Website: apple
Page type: billing-address
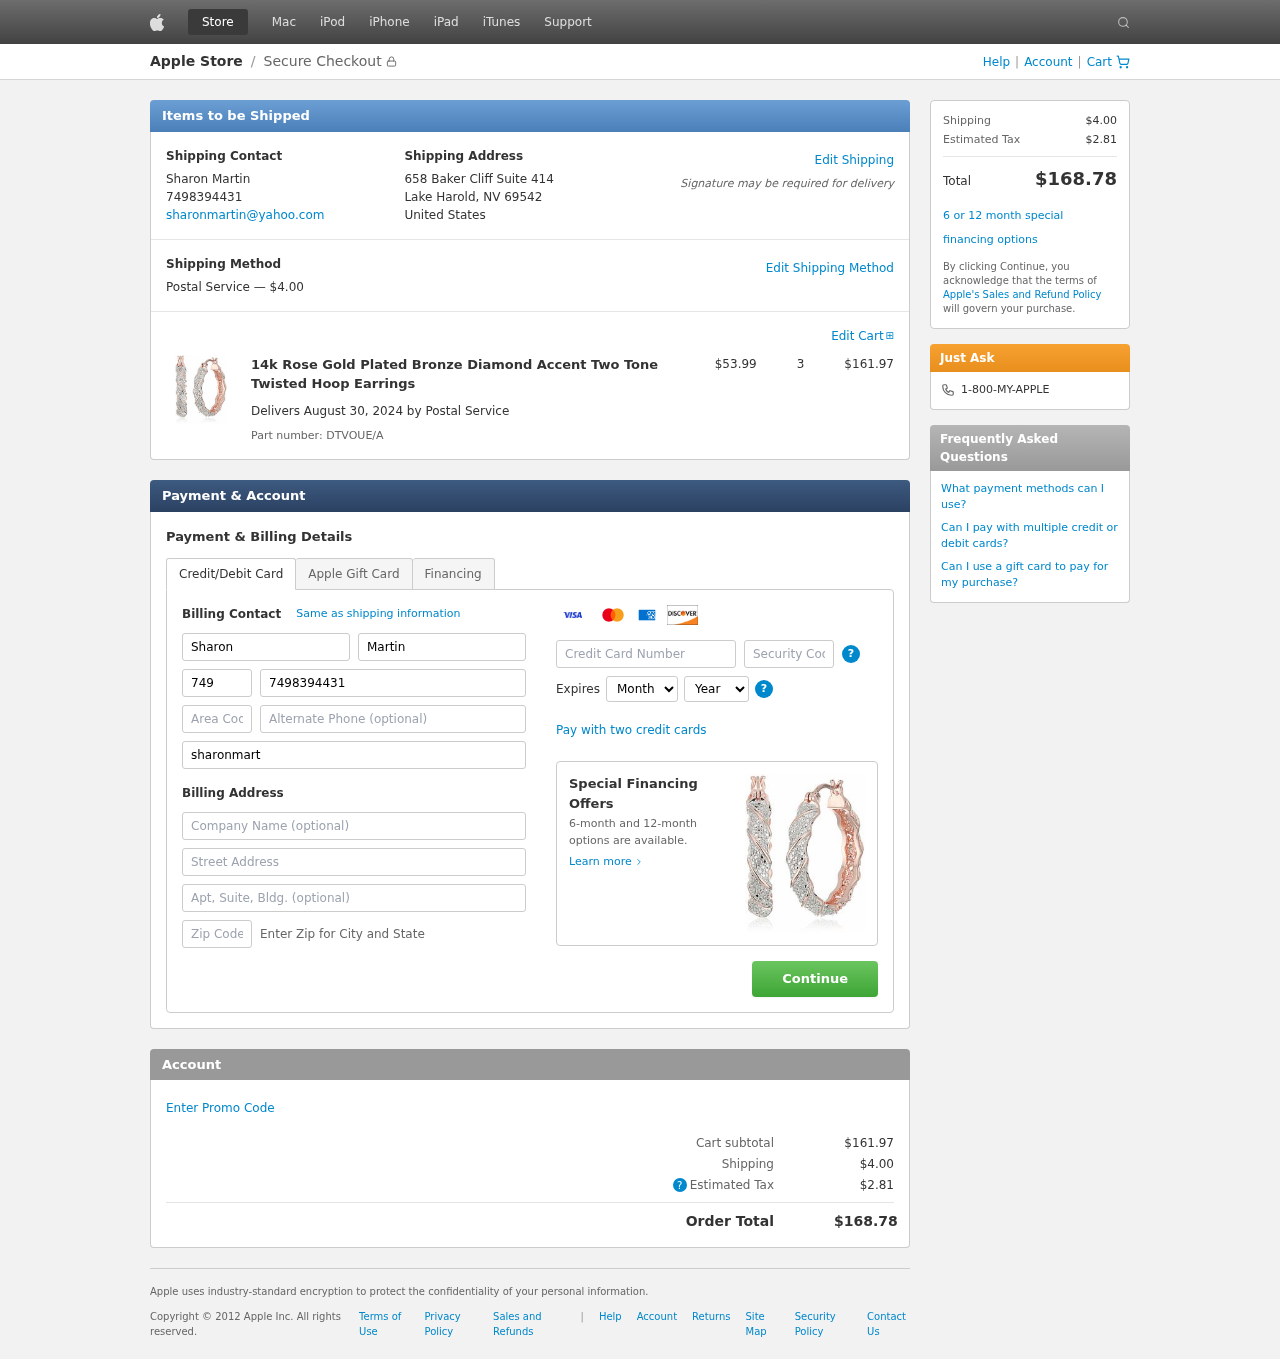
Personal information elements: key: PII_CARD_CVV
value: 909
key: PII_CARD_EXPIRY_MONTH
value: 09
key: PII_CARD_EXPIRY_YEAR
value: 28
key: PII_CARD_NUMBER
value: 2592 5580 9408 8389
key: PII_CITY_STATE_ZIP
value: Lake Harold, NV 69542
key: PII_COMPANY
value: Waller, Gross and Brown
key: PII_COUNTRY
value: United States
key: PII_EMAIL
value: sharonmartin@yahoo.com
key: PII_FIRSTNAME
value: Sharon
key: PII_FULLNAME
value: Sharon Martin
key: PII_LASTNAME
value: Martin
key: PII_PHONE
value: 7498394431
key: PII_PHONE_AREA
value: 749
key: PII_STREET
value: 658 Baker Cliff Suite 414
Product elements: key: PRODUCT1_NAME
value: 14k Rose Gold Plated Bronze Diamond Accent Two Tone Twisted Hoop Earrings
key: PRODUCT1_PRICE
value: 53.99
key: PRODUCT1_QUANTITY
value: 3
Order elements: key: ORDER_SHIPPING_COST
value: $4.00
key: ORDER_SUBTOTAL
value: $161.97
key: ORDER_DELIVERY_DATE
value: August 30, 2024
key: ORDER_PART_NUMBER
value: DTVOUE/A
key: ORDER_TAX
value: $2.81
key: ORDER_TOTAL
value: $168.78